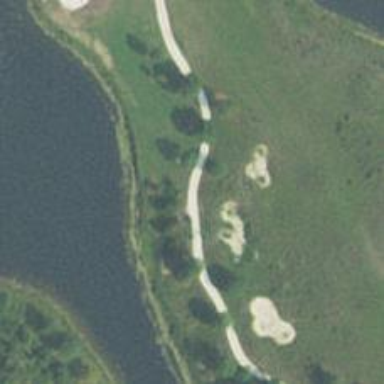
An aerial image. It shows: Path used for both walking and golf.